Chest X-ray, AP view. Patient: 58 years old, sex M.
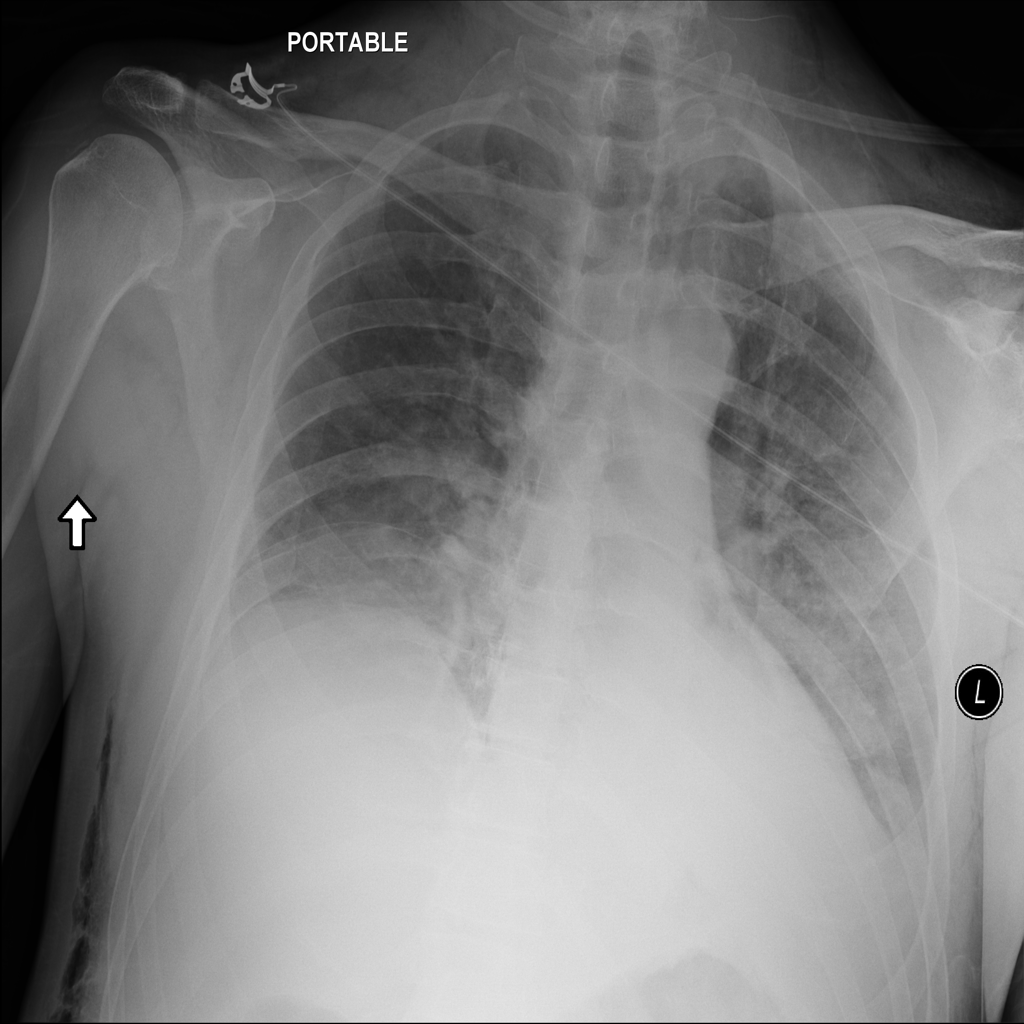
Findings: Edema